Question: I'm new to developing Windows 8 apps, and am having trouble getting my XAML file to recognise generated code for adding AppBars and CommandBars.
I am getting the error "Unknown type [something] in XML namespace" for a number of elements I am trying to add, here is my example below:

If I re-open my solution this is temporarily displayed as a warning rather than an error. Also navigating to <URL> just produces "The resource you are looking for has been removed, had its name changed, or is temporarily unavailable.".
This is all default code. my class namespace (e.g. MyApp.MainPage) matches the MainPage code behind namespace. I am at a loss and have been battling this for hours. I also intermittently changes from this error to 'InitializeComponent' does not exist in the current context". I have spent hours on XAML permissions errors in the past few days and don't want to waste any more time with errors in default generated code! :(
EDIT: I have tried this on three different machines, using both Windows 8 and Windows 8.1, both new projects and the existing project I have described in this post.
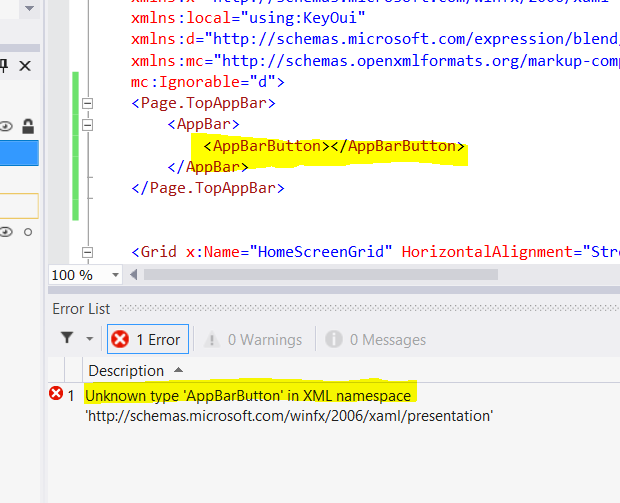
Answer: My guess is that you are using Visual Studio 2012 (Windows 8 apps). If so, you should use <URL>:
'''
<Page.TopAppBar>
<AppBar>
<StackPanel Orientation="Horizontal">
<Button Style="{StaticResource AppBarButtonStyle}">A</Button>
<Button Style="{StaticResource AppBarButtonStyle}">B</Button>
</StackPanel>
</AppBar>
</Page.TopAppBar>
'''
To use <URL>:
'''
<Page.TopAppBar>
<AppBar>
<StackPanel Orientation="Horizontal">
<AppBarButton>
<AppBarButton.Icon>
<FontIcon Glyph="A"/>
</AppBarButton.Icon>
</AppBarButton>
<AppBarButton>
<AppBarButton.Icon>
<FontIcon Glyph="B"/>
</AppBarButton.Icon>
</AppBarButton>
</StackPanel>
</AppBar>
</Page.TopAppBar>
'''
Also, <URL> are only available in Windows 8.1.